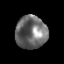
Tissue: prostate
Cell type: T cells
Senescence score: 0.3181
Nuclear area (px): 1014
Mean DAPI intensity: 107.368